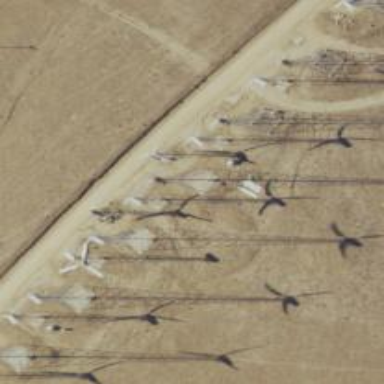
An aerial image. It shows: Wind generator powered by wind turbine.